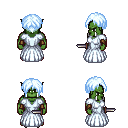
a pixel art fantasy rpg character, male body template, orc, green skin, underdress, red pants, white cyan parted hairstyle, cloth bracers, gold boots, dagger, four views (front, back, left, right), 2x2 character sprite sheet, small pixel art, hard edges, no anti-aliasing